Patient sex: M
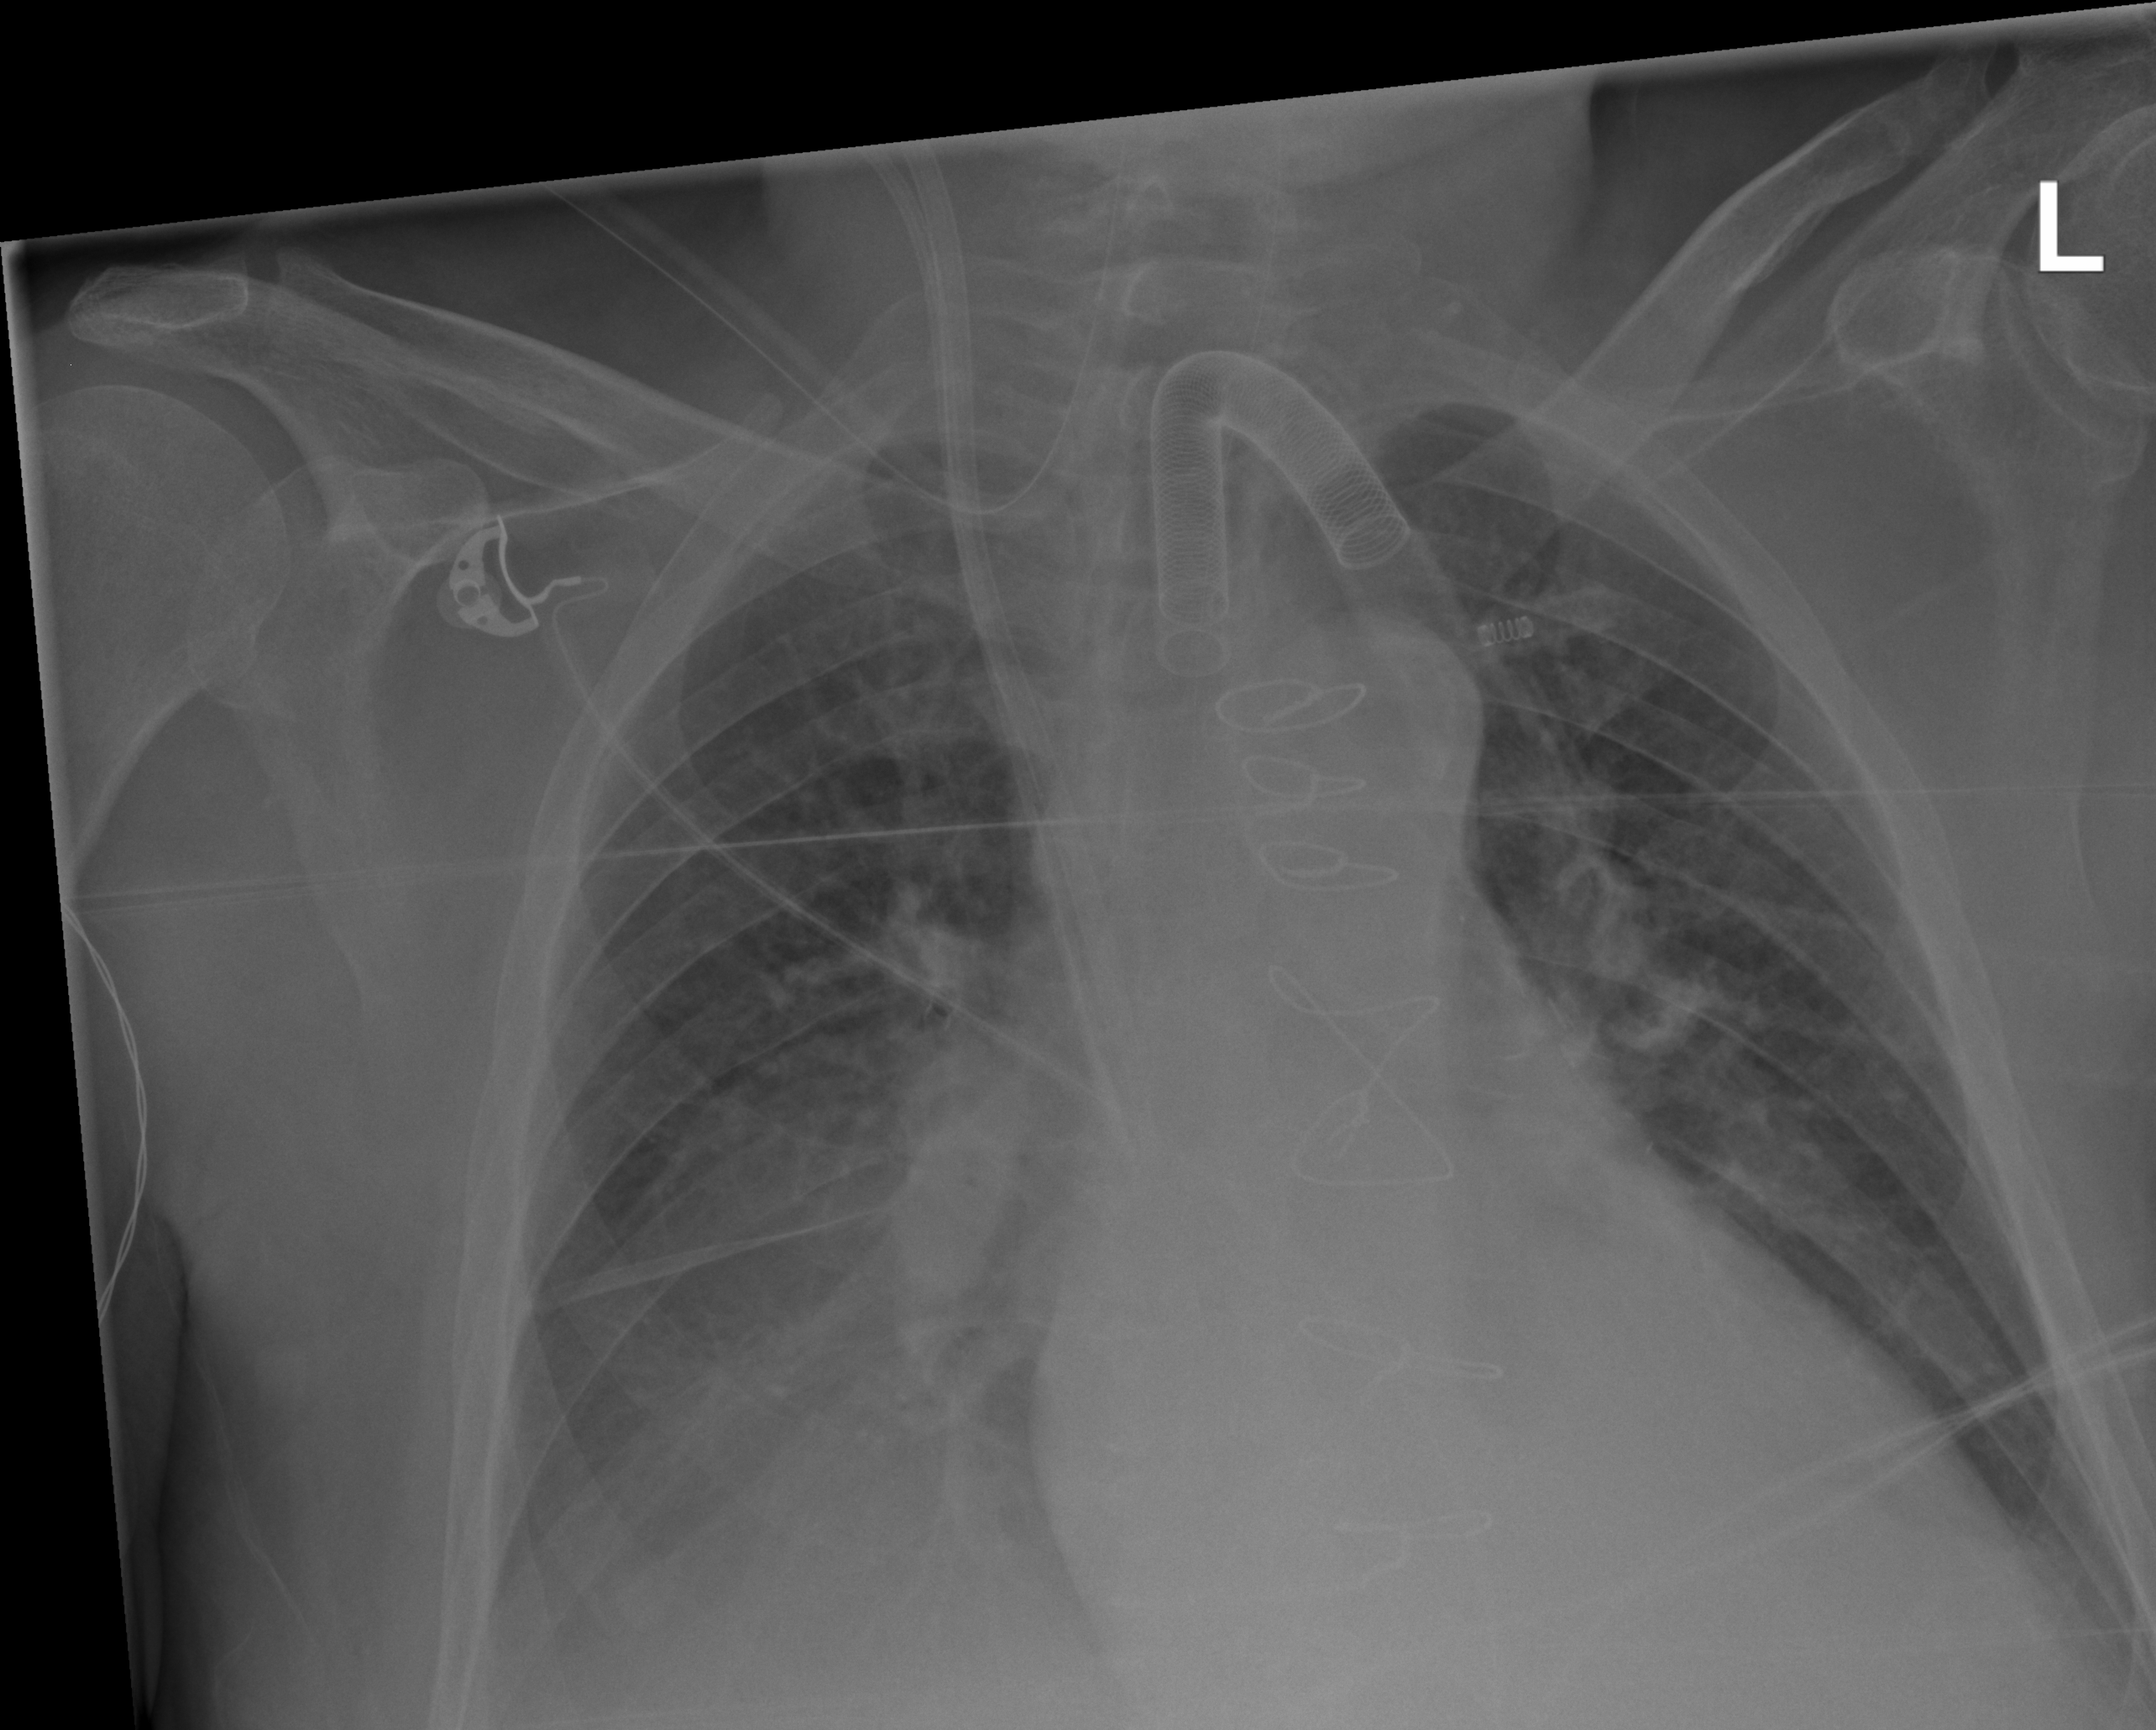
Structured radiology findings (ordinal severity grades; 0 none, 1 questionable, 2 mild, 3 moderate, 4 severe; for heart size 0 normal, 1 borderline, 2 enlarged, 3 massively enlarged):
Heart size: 1
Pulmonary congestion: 0
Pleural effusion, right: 2
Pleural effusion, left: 0
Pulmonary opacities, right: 0
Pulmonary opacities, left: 0
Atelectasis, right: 2
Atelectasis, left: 2